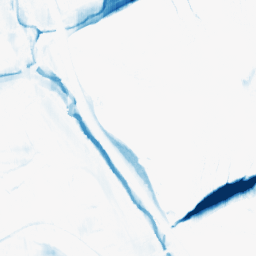
Category: morphological
Decomposition family: morphological_ellipse
Decomposition parameters: operation: closing
width: 30
height: 5
Upsampling method: lanczos
Upsampling parameters: scale: 8
Upsampling scale: 8